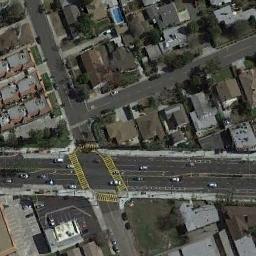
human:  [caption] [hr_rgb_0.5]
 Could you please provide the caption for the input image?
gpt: Cars stopped in different directions at the intersection .

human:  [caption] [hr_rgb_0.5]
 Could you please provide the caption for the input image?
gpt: There are many different shapes of buildings beside the intersection .

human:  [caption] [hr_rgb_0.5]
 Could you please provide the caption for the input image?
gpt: There are many moving and waiting vehicles on the road at the intersection, Many buildings and some trees around the intersection .

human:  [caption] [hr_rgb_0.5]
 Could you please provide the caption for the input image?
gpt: A tilted intersection with normal traffic located in a residential area with some trees .

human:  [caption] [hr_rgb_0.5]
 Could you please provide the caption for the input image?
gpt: There are some gray buildings and brown buildings around the intersection .